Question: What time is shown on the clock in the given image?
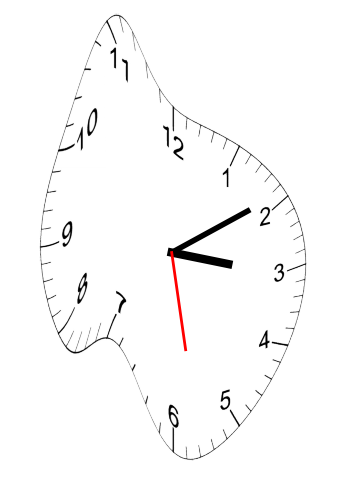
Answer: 03:09:28